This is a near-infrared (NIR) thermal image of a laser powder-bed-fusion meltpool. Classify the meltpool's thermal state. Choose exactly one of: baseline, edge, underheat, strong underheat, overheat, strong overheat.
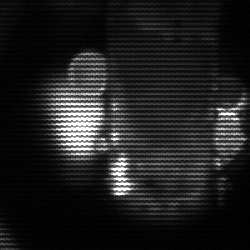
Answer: strong underheat